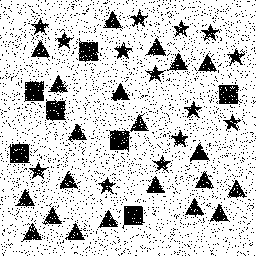
Squares: 7
Triangles: 21
Stars: 14
Total shapes: 42